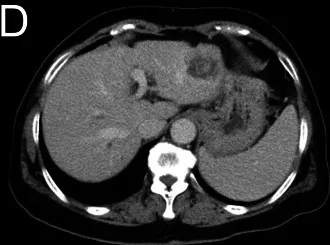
CT imaging of BAF. Delayed phases.
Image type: radiology (ct)